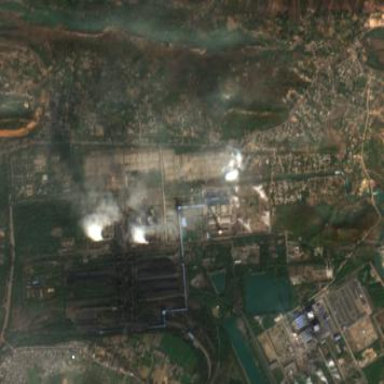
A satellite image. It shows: Industrial area with coal power plant.